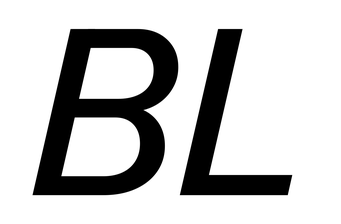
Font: InstrumentSans-Italic_Medium_Italic